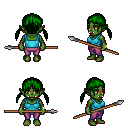
a pixel art fantasy rpg character, female body template, orc, green skin, teal pirate shirt, magenta pants, green twin-tailed hairstyle, bracelets, spear, four views (front, back, left, right), 2x2 character sprite sheet, small pixel art, hard edges, no anti-aliasing